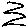
Label: zigzag